Question: I have a table with alternating row colors (I used the following expression '=iif(RowNumber(Nothing) Mod 2, "Gainsboro", "White")'). Now in one of the table's cell I putted an indicator.
When I run my report, the indicator's background color stay fixed as white:

I tried to set the indicator background color to 'no color'.
I also did some workarounds (created image files with the indicator icons - 2 images per icon (each one with different background color), and used an expression to switch between the images. but this workaround is restrictive (because i have to keep the cell proportions right as the image proportion - otherwise the images presented badly)
thank you.
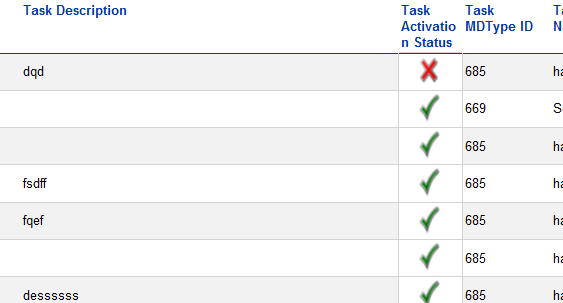
Answer: Ok,
The way to fix it is as follow
Click on the "Row" itself not on one of the columns (See screenshot)
Then add your expression to the "Background Color" Property
'''
=iif(RowNumber(Nothing) Mod 2, "Gainsboro", "White")
'''

The way to force the image not to increase is to set the column property "Can Grow" to False
Please do so to every column (See screenshot)
I hope it helped you :)